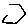
Label: hexagon